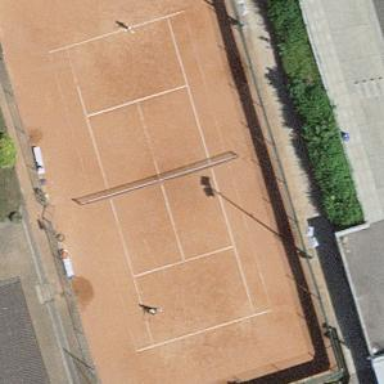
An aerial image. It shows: Tennis court on pitch designated for leisure land.